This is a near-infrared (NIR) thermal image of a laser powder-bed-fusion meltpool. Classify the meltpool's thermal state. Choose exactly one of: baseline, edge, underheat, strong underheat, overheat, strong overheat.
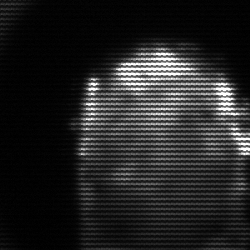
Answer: baseline